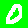
Digit: 0